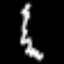
Label: squiggle